The plot is a time-scale (wavelet) decomposition of a bearing vibration signal. What is the most likely bearing condition (normal, inner_race, outer_race, ball)?
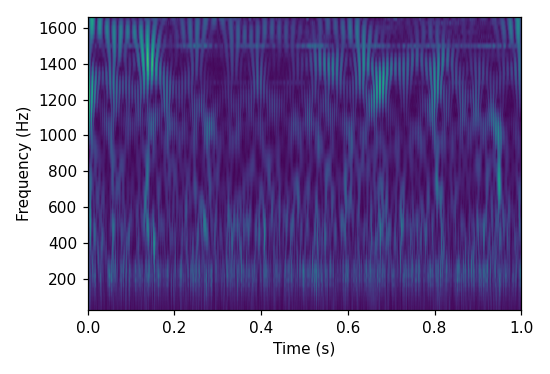
Answer: normal